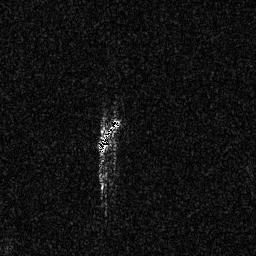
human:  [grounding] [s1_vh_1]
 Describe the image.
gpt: In the satellite image, there is  <ref>1 medium ship </ref> <box>[[37, 45, 47, 58, 0]]</box> located at center.